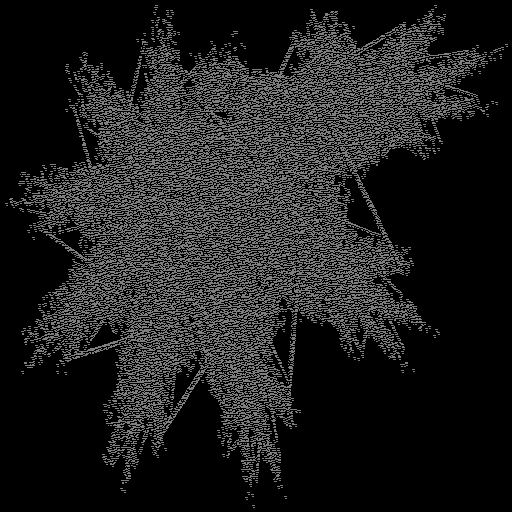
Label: involucre